Question: I've been able to work most of the problems out, but I've encountered a few that I'm uncertain as to how to address.
Let me explain: I have an example file that contains all the non-distinct combinations of the lower case alphabet up to length two (i.e. 'aa, ab, ac, ad...'). The total number of non-distinct combinations is therefore 26^2, 676.
Knowing this is quite useful because I know that there are 676 lines, each containing a string of length 2.
Here is the code:
'''
#include <stdlib.h>
#include <string.h>
int main(){
FILE* file;
//These would be passed as function arguments
int lines = 676;
int sLength = 2;
int C = lines+1;
int R = sLength+2;
int i,j; //Dummy indices
int len;
//Create 2-D array on the heap
char** mystring = (char**) malloc(C*sizeof(char*));
for(i = 0; i<C; i++) mystring[i] = (char *) malloc(R*sizeof(char)); //Need to free each element individually later on
//Create temporary char array
char line[R];
//Open file to read and store values
file = fopen("alphaLow2.txt", "r");
if(file == NULL) perror("Error opening file");
else{
i = 0;
while(fgets(line, sizeof(line), file) != NULL){
//Remove next line
len = strlen(line);
if((line[len-1]) == '
') (line[len-1]) = '';
len--; //Decrement length by one because of replacing EOL with null terminator
//Copy character set
strcpy(mystring[i], line); //NOT certain if this works being that mystring is 2-D
i++;
}
mystring[C] = ''; //Append null terminator
}
for(i = 0; mystring[i]; i++){
for(j = 0; mystring[i][j]; j++){
printf("%c", mystring[i][j]);
}
}
getchar();
return 0;
}
'''
To explain further, 'int C = lines+1' in order to append a null terminator. 'int R = sLength+2' in order to account for the '
' present in the file, and the fact that 'fgets()' always adds a null terminator. Therefore, in this example, the array should be of dimensions 'mystring[C][R]' --> 'mystring[677][4]'. The while loop replaces the '
' with ''. The printout is correct, but at the very end of the printout, there is an odd string:

The characters after 'zz' should not be there. This leaves me to wonder whether there is some memory corruption occurring somewhere in my program. Perhaps my arrays aren't large enough? I'm not sure. Otherwise, everything else appears to be functioning correctly.
Also, I will free the memory in the final program. Right now, I'm trying to get this to work properly. I'm also aware there are much easier ways to do this. For instance, 'std::string array' would make this much easier. However, I'm am copying this array to a cuda enabled device, and cuda does not recognize that form.
Any constructive input is appreciated.
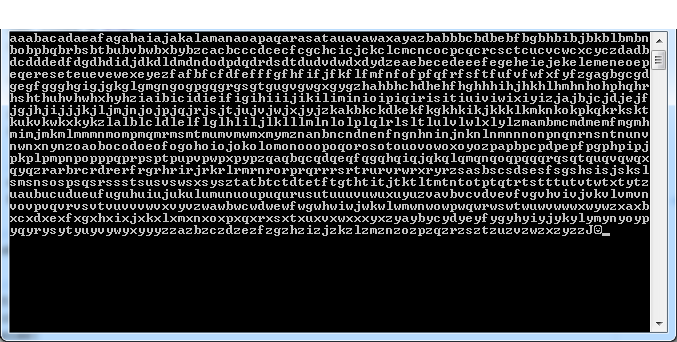
Answer: 'mystring' is a 'char**' so this call 'mystring[C] = ''' is not quite correct. 'mystring[C]' is a 'char*' so you should not assign a char value to it. In this case the code works because '' is 0 and NULL is also 0. What you can do is to replace this call with 'mystring[C-1] = NULL'.
Also you assign NULL to the last row of mystring but it is not guaranteed that the file always has 'C - 1' lines(so that if you assign NULL to 'mystring[C-1]' you are certain all the previous lines have been read). Better add a counter in the cycle reading lines and assign NULL to the next row in 'mystring'.
As noted in a comment above 'mystring[C]' is out of bounds for 'mystring' so you should replace the index 'C' with 'C - 1'.